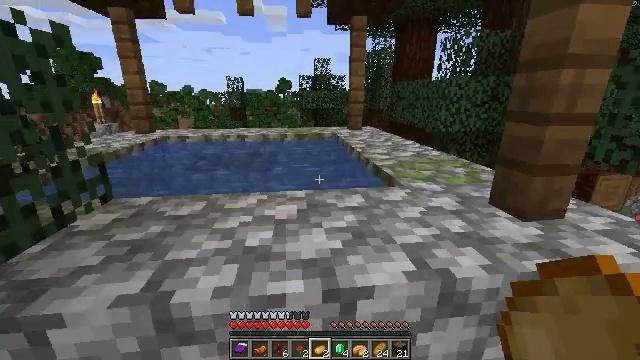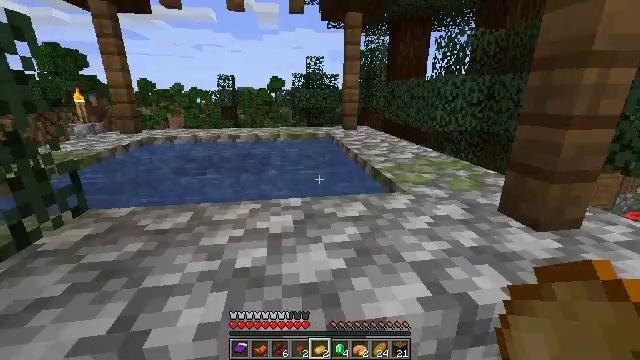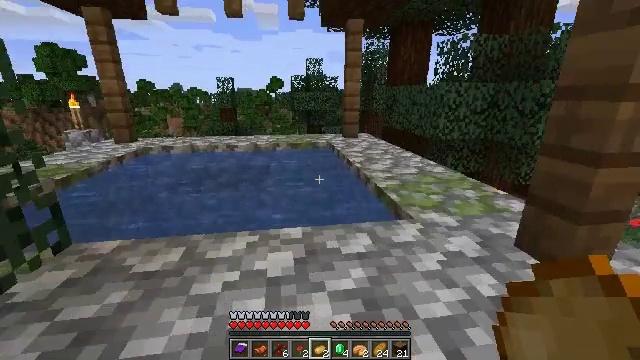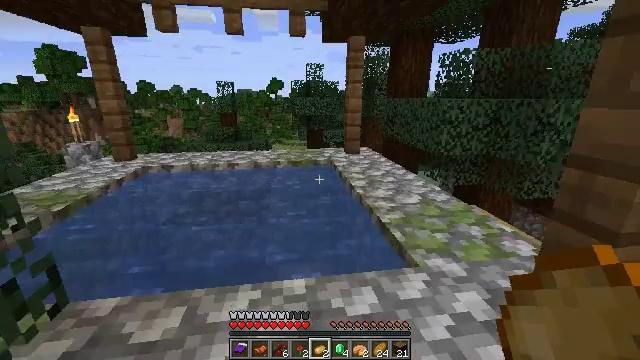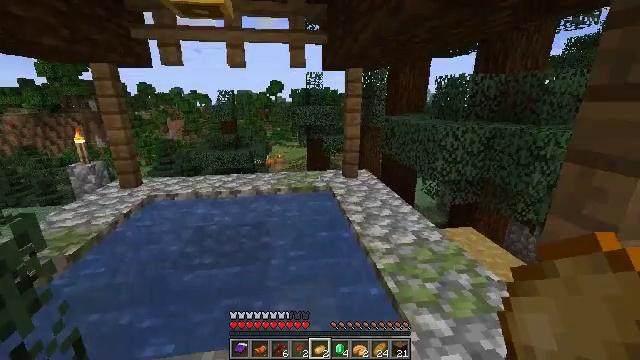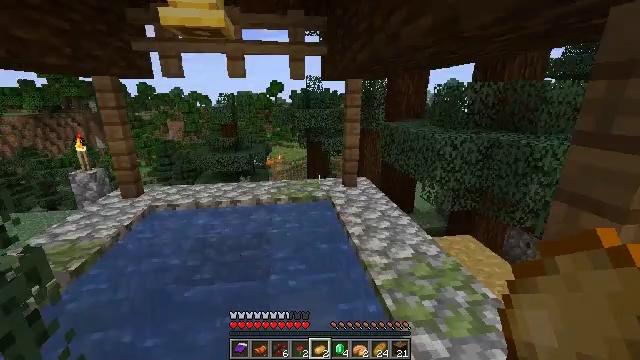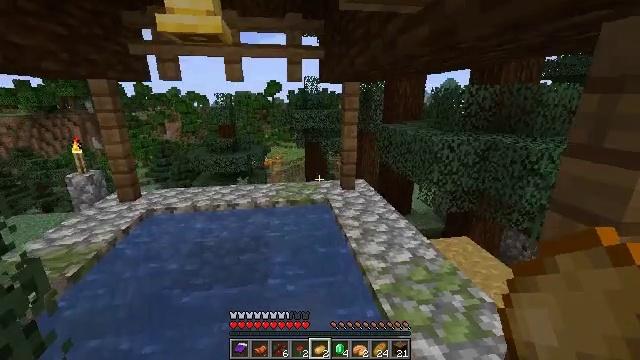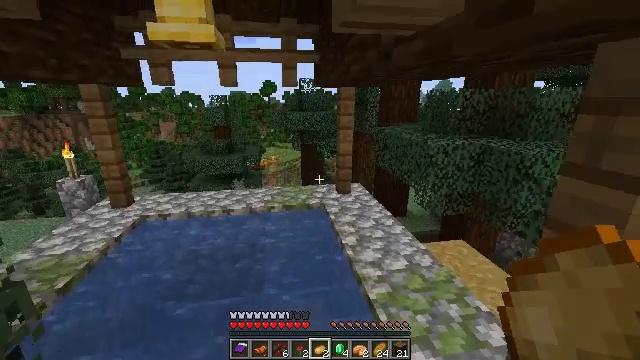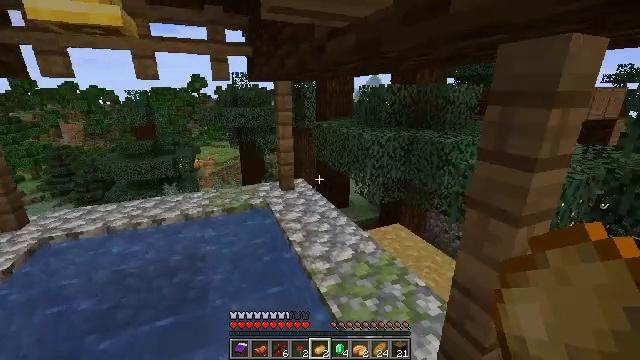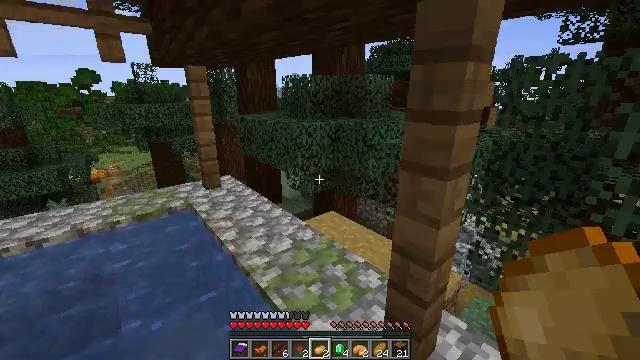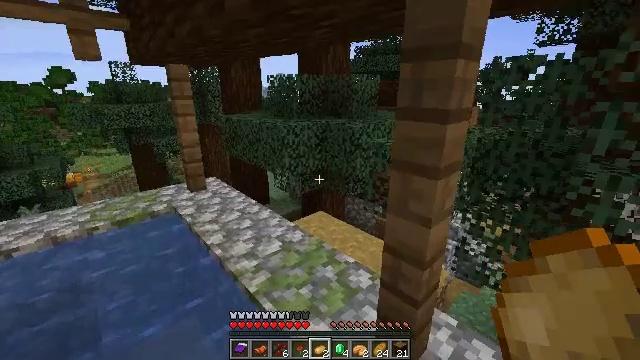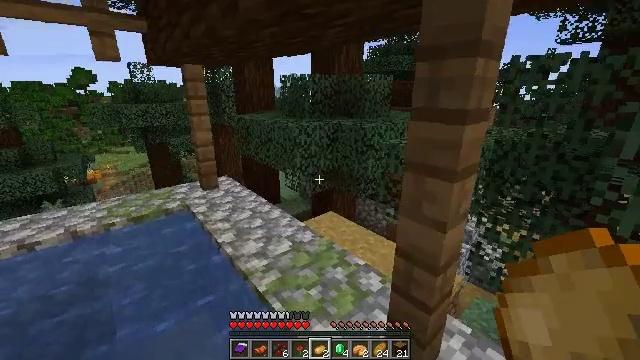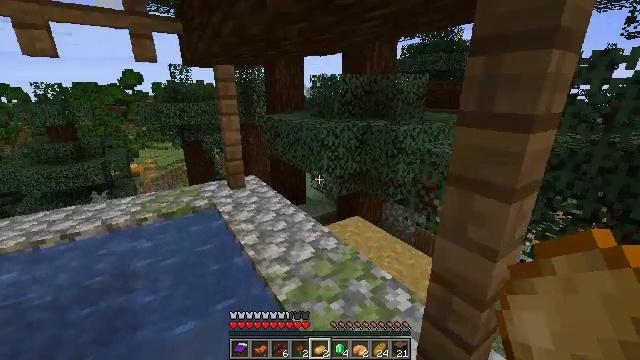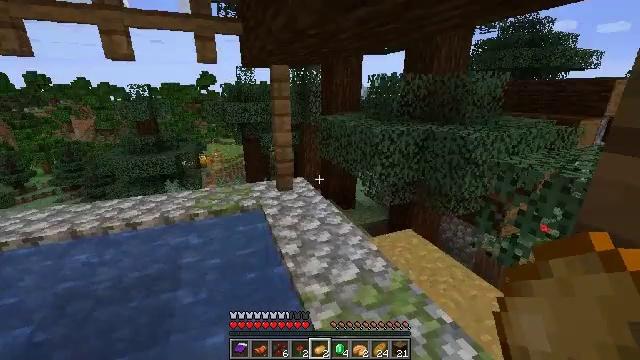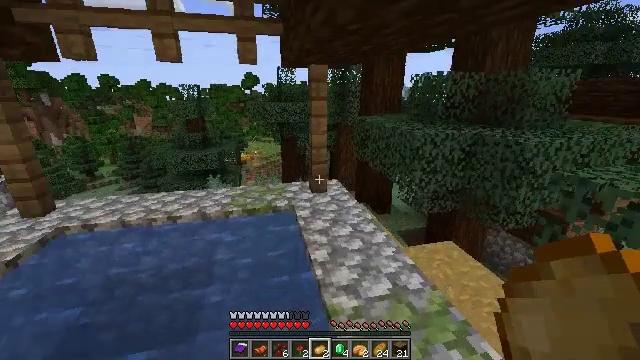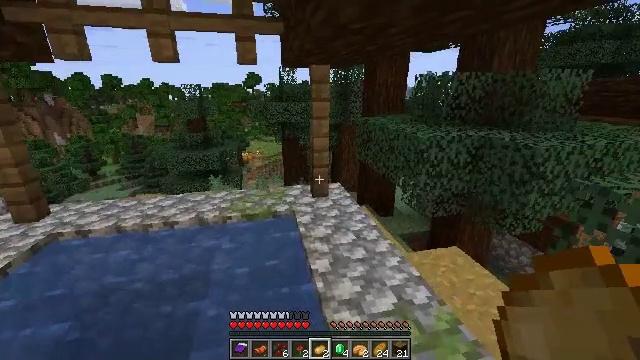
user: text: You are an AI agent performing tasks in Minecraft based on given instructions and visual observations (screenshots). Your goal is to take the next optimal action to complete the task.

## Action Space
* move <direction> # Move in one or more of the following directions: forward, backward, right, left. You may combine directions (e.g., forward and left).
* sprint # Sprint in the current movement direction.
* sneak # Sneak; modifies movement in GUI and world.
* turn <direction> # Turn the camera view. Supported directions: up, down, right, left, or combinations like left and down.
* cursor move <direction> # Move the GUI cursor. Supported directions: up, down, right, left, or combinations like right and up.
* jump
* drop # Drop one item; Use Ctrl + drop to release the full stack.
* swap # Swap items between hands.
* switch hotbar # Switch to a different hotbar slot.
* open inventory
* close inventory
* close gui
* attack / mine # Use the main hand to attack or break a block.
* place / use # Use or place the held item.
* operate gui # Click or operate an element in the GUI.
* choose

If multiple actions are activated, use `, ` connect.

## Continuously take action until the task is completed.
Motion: motion action
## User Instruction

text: craft item air
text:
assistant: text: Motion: move forward, turn right
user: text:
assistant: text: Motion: move forward, jump
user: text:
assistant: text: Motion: move forward, jump
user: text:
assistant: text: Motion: move forward, jump
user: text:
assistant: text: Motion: move forward
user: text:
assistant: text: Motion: move forward
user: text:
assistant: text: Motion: move forward
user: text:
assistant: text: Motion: turn right
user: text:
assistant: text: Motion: turn right
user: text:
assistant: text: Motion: turn right
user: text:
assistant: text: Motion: move forward, turn left
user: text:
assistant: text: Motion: move forward, turn left
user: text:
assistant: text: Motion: move forward, turn left
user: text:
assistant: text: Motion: turn left
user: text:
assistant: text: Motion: move forward
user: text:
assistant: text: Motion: move forward
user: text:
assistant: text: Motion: move forward, turn right and down
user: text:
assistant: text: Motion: move forward, turn right
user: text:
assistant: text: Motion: move forward, turn right
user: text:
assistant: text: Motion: move forward and move right
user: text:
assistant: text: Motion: move forward and move right, turn left
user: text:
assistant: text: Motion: move forward and move right, turn left
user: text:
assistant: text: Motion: move forward, turn left
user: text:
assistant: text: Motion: move forward, turn left
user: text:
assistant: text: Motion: move forward
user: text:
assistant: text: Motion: move forward
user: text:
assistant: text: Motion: move forward
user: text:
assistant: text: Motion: move forward, turn left
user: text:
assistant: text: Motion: move forward, turn left
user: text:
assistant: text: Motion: move forward, turn left